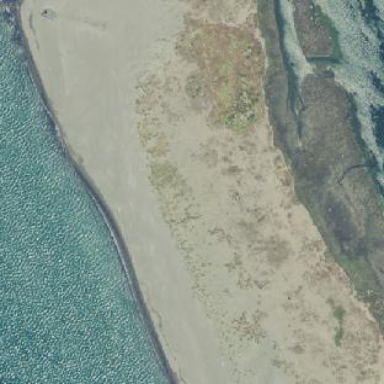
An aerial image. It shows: Sandy beach.